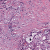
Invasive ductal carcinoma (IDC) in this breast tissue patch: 1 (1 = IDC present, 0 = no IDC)